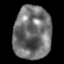
Tissue: lung
Cell type: Epithelial cells
Senescence score: 0.212
Nuclear area (px): 1964
Mean DAPI intensity: 113.39